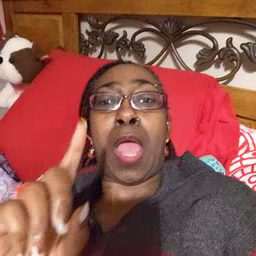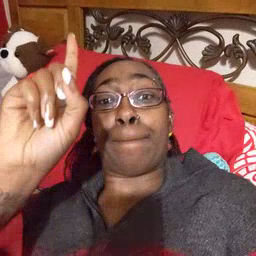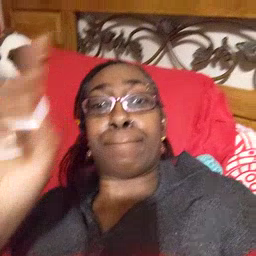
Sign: up